Question: I'm using MacBook Pro running OSX 10.10 with XQuartz installed.
The Gnuplot version is 4.6.5.
After setting the terminal to xterm by typing "'set term xterm'", I can only get messy code in the terminal without other windows showing up.
Here is a screen shot.

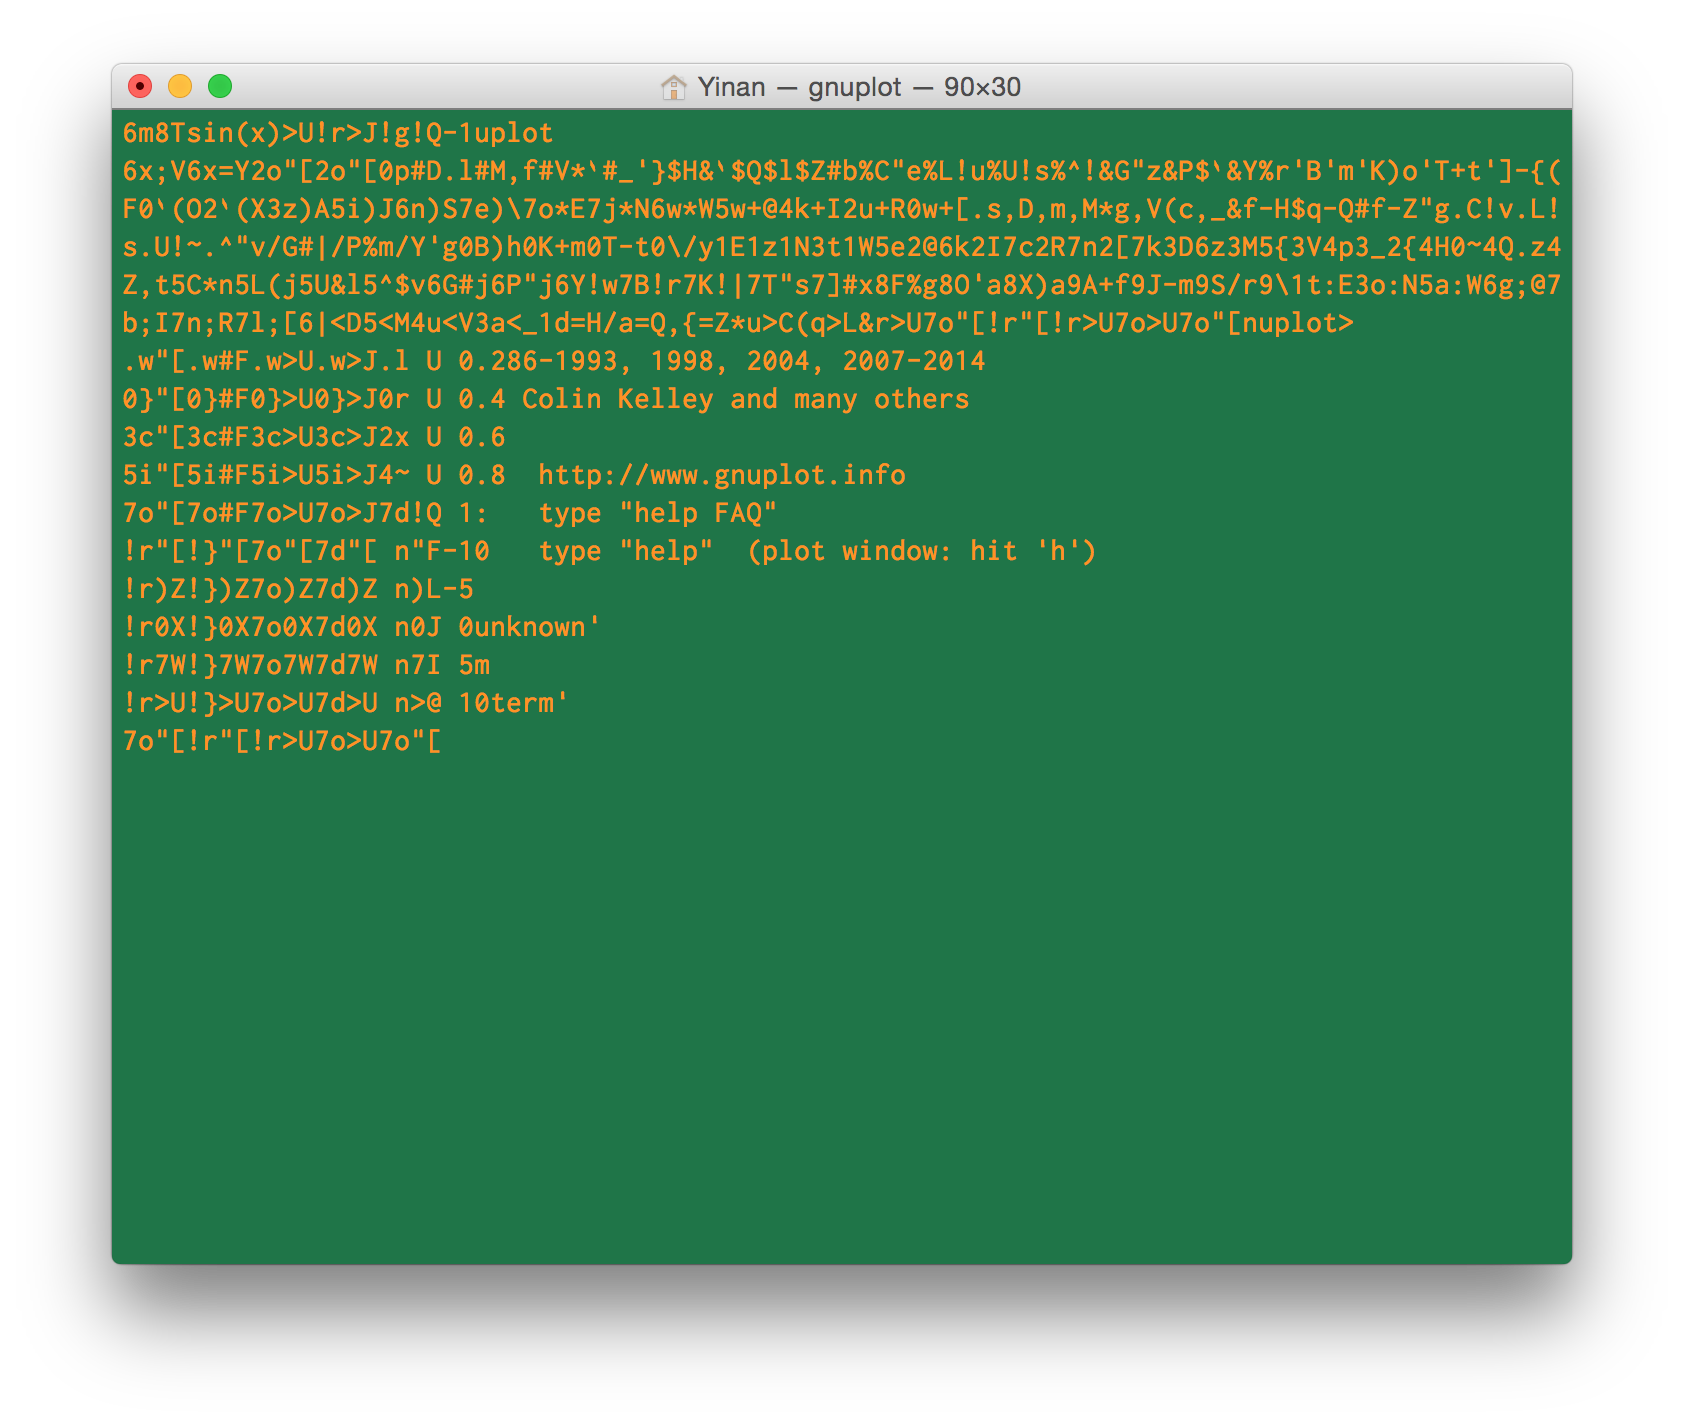
Answer: For me, the xterm terminal works only when also gnuplot was started from an xterm. Otherwise I do also see the 'messy' characters:
1. Call xterm.
2. Call gnuplot
3. Rund set terminal xterm; plot x on the gnuplot command line.
But do you really want to use the 'xterm' terminal? I think using any other terminal like 'wxt', 'qt' offers more possibilities.